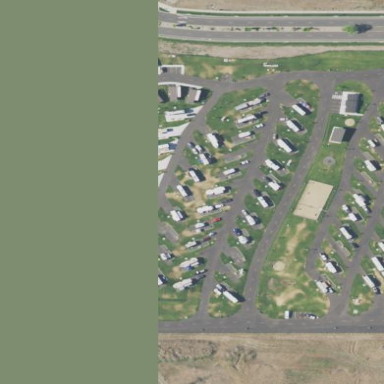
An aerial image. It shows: Caravan site with sanitary dump station available.